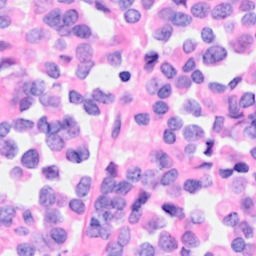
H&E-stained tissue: Breast